Aerial crown-view tile of a tropical tree (Barro Colorado Island, Panama), acquired 20250217:
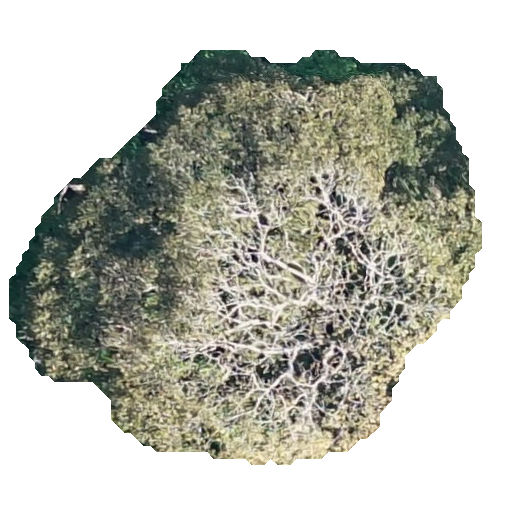
Species: Dipteryx oleifera
GBIF accepted scientific name: Dipteryx oleifera
Crown area: 207.028 m²